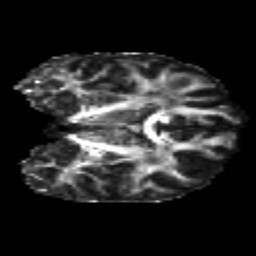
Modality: FA
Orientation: coronal
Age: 22
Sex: male
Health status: healthy
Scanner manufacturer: philips
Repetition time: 7.383 s
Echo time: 0.08599 s